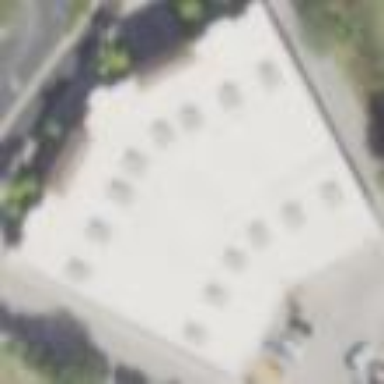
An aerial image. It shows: Building.